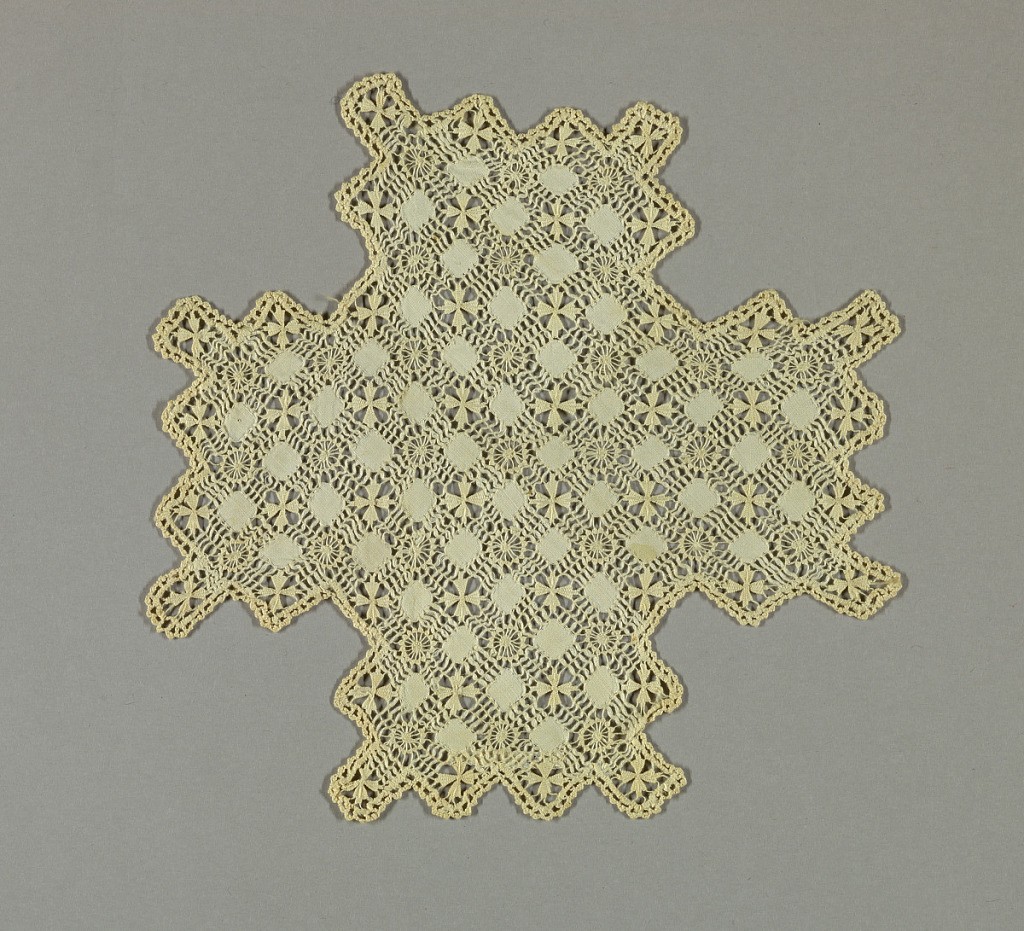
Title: Doily
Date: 19th century
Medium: linen Technique: withdrawn element
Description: Drawn work doily in the shape of a cross with geometric filling stitches.